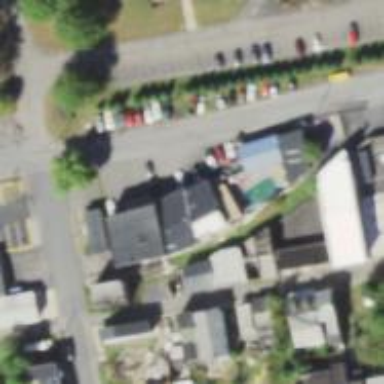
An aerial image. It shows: Convenience shop.